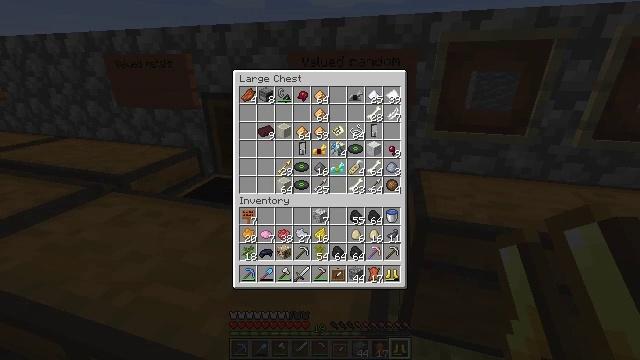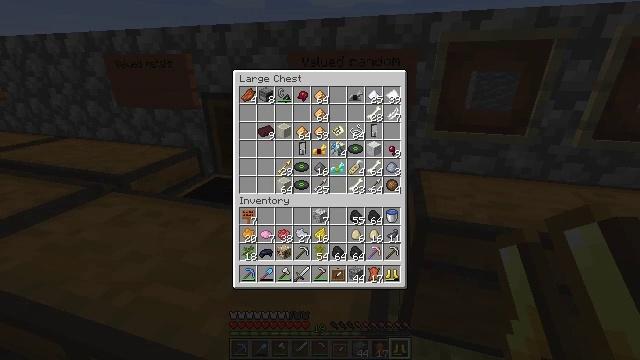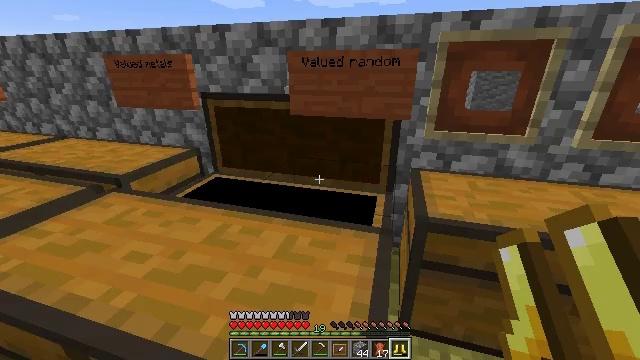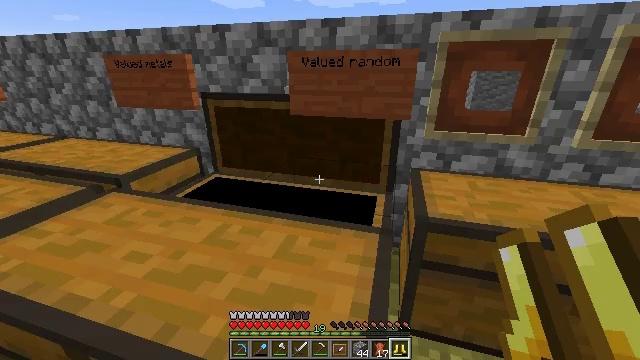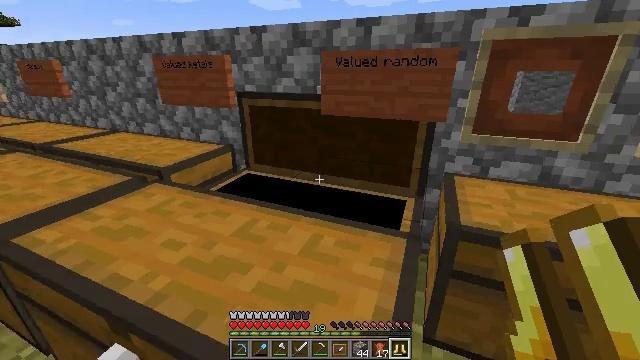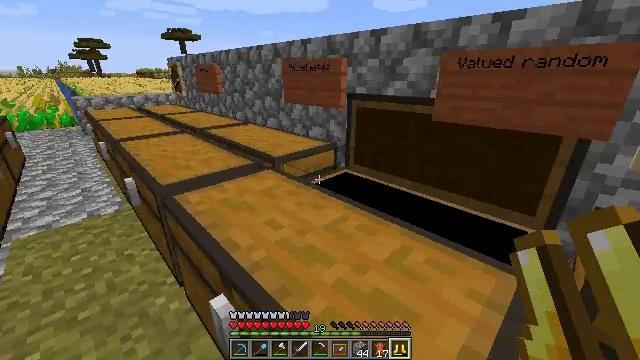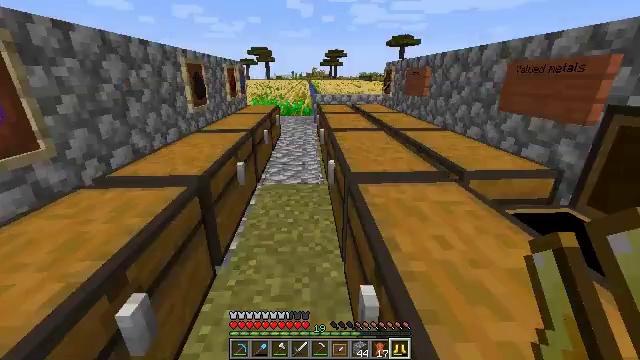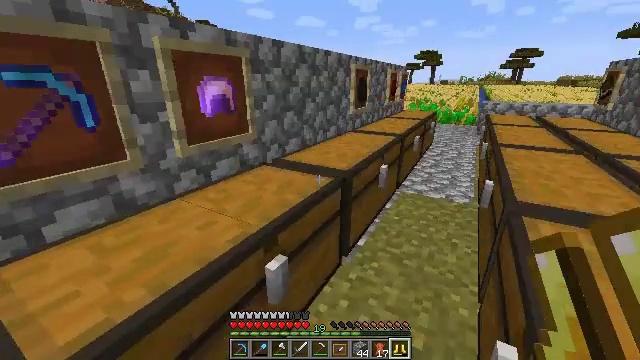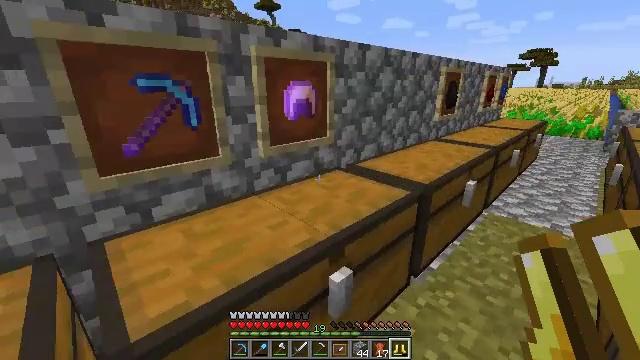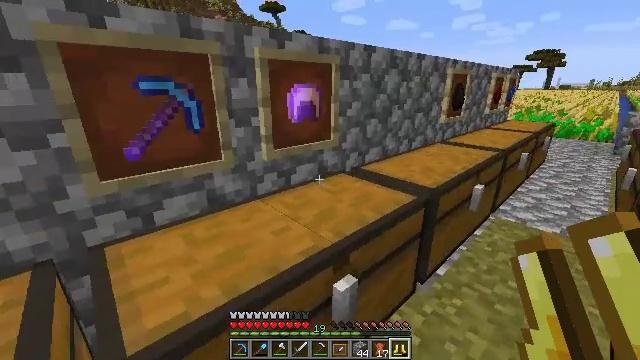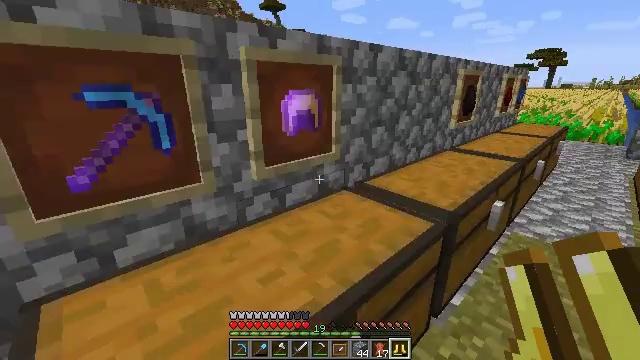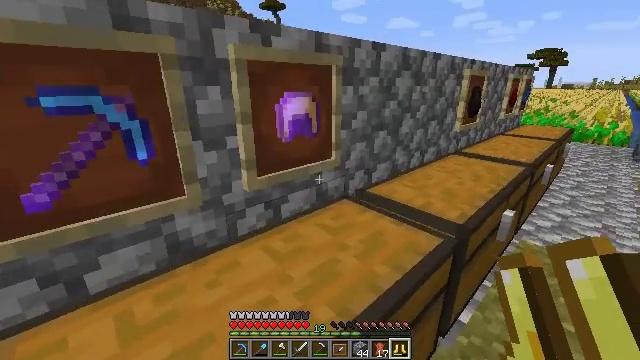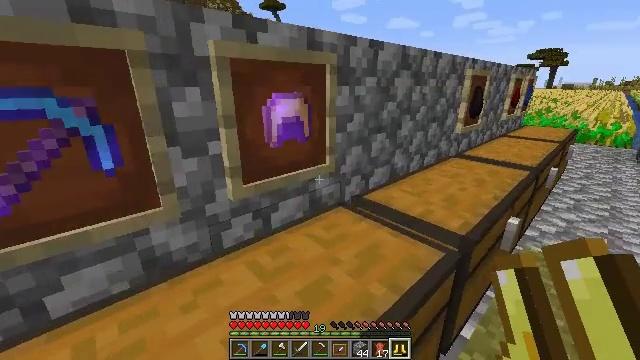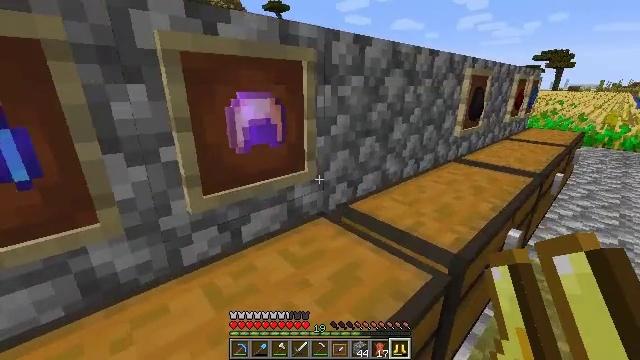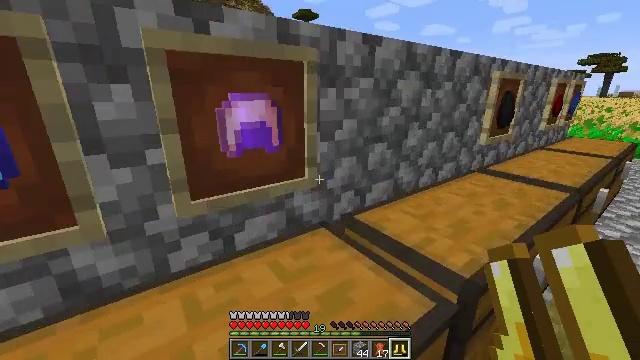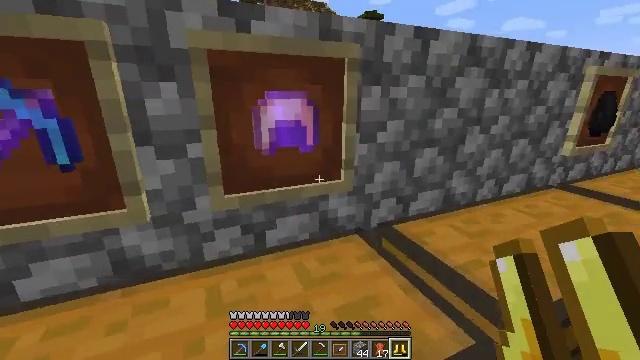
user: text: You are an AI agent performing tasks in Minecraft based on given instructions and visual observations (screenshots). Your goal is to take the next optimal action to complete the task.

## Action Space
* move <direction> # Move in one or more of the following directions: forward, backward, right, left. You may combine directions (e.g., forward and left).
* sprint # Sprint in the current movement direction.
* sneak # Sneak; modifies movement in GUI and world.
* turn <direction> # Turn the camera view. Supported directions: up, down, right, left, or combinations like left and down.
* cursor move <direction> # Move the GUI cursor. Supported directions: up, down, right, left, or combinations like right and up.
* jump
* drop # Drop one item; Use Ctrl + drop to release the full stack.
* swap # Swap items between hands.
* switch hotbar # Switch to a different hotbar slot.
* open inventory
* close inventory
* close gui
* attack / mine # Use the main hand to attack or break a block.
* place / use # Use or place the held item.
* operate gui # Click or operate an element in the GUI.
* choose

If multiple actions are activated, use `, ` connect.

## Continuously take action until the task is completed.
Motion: motion action
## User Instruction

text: Destroy the acacia wall sign for reuse.
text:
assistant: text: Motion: no_op
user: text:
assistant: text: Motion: no_op
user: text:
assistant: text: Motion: close gui
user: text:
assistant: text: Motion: turn left
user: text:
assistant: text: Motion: turn left
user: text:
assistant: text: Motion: turn left
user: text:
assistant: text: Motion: turn left
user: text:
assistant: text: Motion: move forward, turn left
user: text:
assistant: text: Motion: move forward
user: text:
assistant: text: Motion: move forward
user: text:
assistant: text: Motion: move forward
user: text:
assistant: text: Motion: move forward and move right
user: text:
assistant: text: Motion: move forward and move right
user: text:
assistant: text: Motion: move forward and move right, turn left and up
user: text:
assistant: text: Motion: move right, turn left
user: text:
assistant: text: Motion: turn left
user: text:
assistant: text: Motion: turn left
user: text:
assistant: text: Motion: turn left and down
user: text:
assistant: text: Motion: turn left and down
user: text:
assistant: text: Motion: turn left and down
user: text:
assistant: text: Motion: turn right and down
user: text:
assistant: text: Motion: turn right and down
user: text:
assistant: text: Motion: turn down, use / place
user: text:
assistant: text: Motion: turn down, use / place
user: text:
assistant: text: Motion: use / place
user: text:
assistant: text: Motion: no_op
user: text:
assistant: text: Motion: no_op
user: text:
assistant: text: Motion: cursor move right, open gui
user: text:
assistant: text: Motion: no_op
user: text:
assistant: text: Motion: no_op